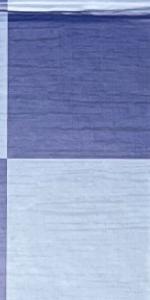
Label: Empty